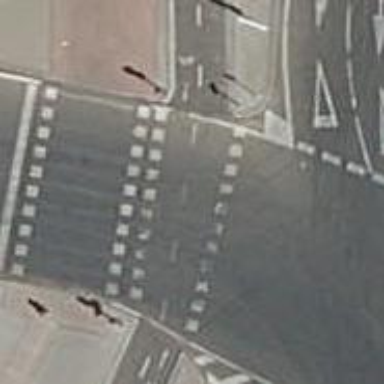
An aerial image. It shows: Crossing on the cycleway.